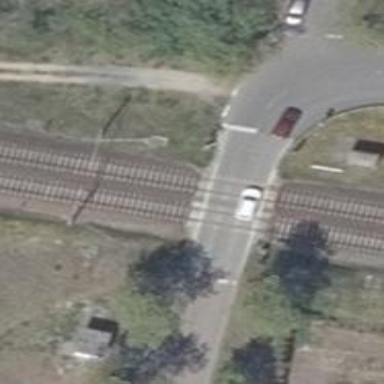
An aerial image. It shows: Level crossing on the railway with lights.